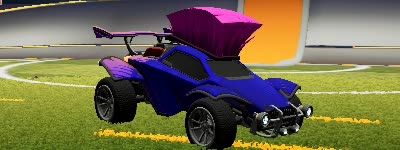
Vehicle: octane